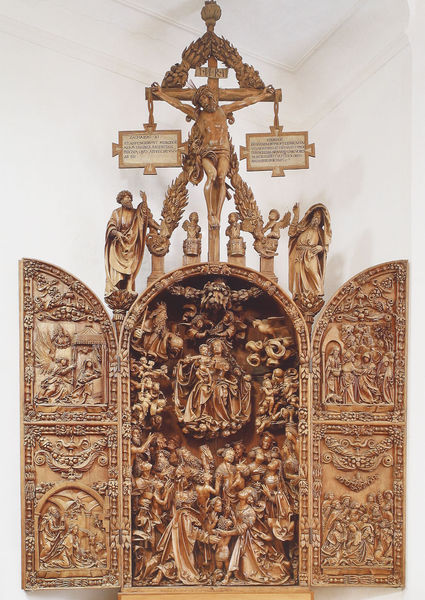
Titel: Marienaltar der Wallfahrts- und Pfarrkirche St. Maria am grünen Anger in Mauer bei Melk
Standort: Melk, Wallfahrts- und Pfarrkirche St. Maria am grünen Anger (EU - AUT)
Schlagwörter: flügel, menschen, holz, geschichte, johannes, silber, figur, gold, engel, figuren, tafel, ornamente, bronze, offen, kreuz, religion, zweig, darstellung, altar, schnitzerei, lettner, jesus, kreuzigung, heilige, jünger, maria, auferstehung, geschnitzt, himmelfahrt, flügeltüren, flügelaltar, apostel, inri, schitzerei, tabula, tabula ansata, wiedergeburt, ansata, hisorisch